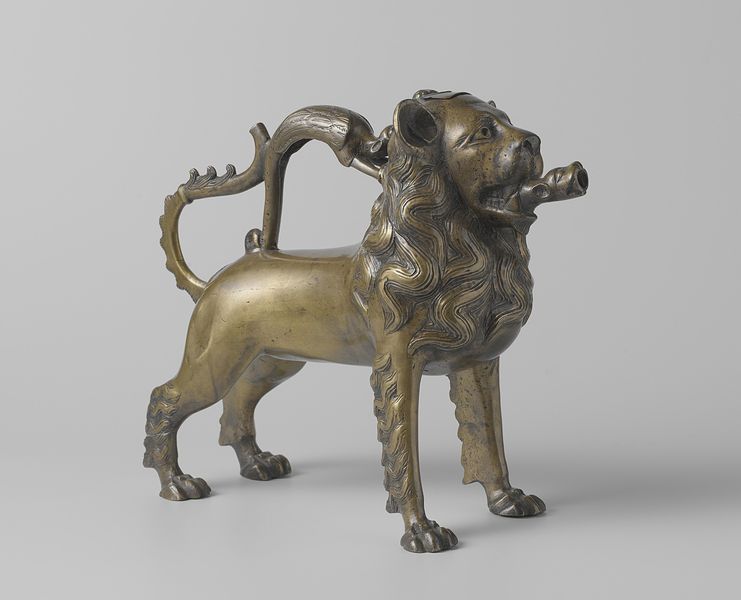
Titel: Leeuw-aquamanile
Künstler: Hans Apengeter
Standort: Amsterdam
Institution: Rijksmuseum
Schlagwörter: nase, augen, gold, stehend, locken, ohren, henkel, kanne, skulptur, statue, fell, mähne, schwanz, schweif, füße, metall, pfoten, bronze, plastik, foto, messing, kupfer, maul, zunge, löwe, tatzen, schnepfe, gießkanne